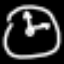
Label: clock